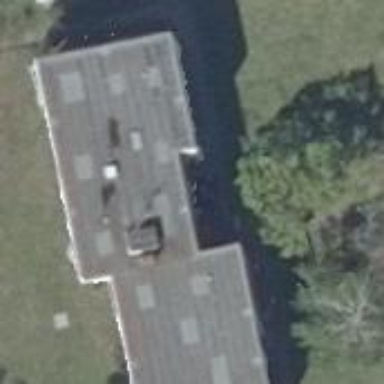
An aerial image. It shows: View of apartment building.